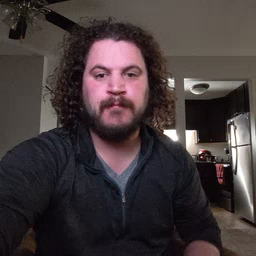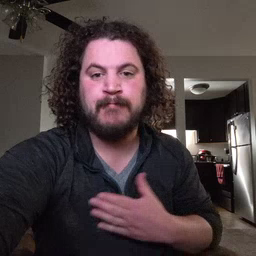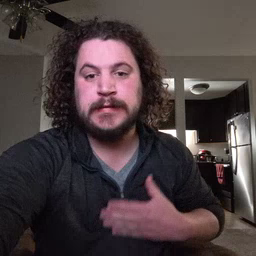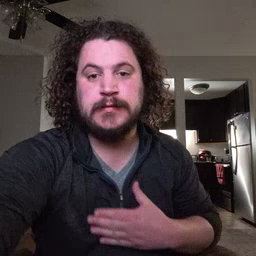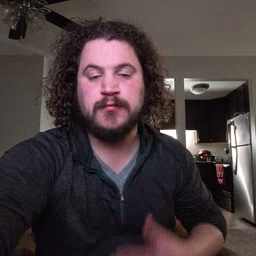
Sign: please